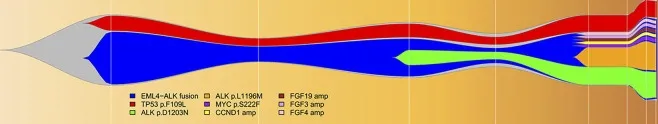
Visualizing the tumor gene evolution of the patient with a fishplot.
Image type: radiology (ct)